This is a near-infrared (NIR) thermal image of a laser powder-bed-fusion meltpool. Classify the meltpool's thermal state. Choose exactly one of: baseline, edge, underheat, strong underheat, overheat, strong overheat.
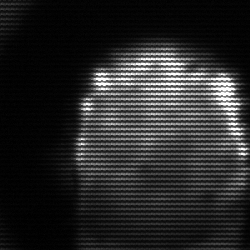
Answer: baseline